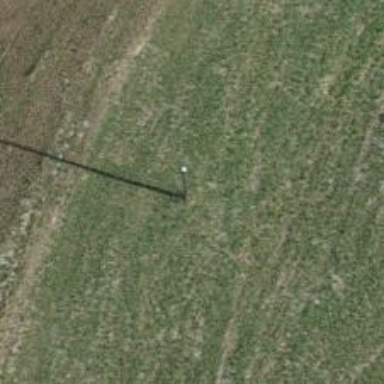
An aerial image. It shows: Utility pole as the man-made structure.